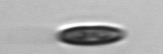
Label: pennate